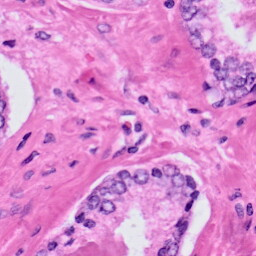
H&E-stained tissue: Prostate